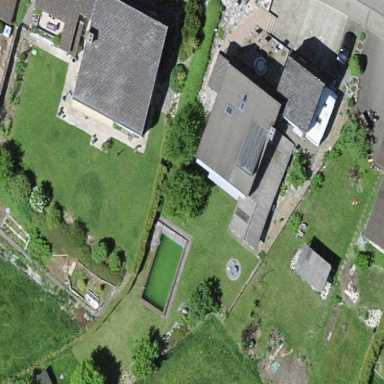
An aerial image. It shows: Garden that is leisure land.